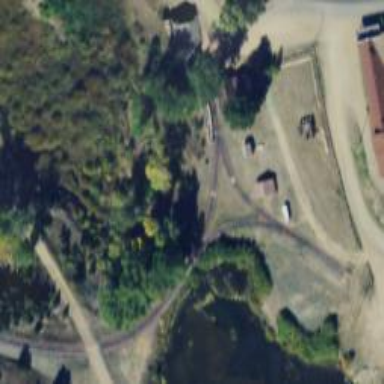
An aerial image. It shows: Abandoned railway.